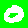
Digit: 0